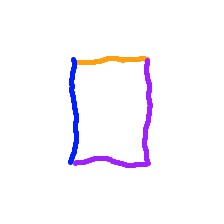
Shape: rectangle